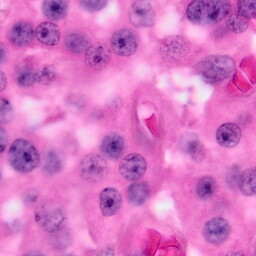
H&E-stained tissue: Pancreatic